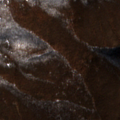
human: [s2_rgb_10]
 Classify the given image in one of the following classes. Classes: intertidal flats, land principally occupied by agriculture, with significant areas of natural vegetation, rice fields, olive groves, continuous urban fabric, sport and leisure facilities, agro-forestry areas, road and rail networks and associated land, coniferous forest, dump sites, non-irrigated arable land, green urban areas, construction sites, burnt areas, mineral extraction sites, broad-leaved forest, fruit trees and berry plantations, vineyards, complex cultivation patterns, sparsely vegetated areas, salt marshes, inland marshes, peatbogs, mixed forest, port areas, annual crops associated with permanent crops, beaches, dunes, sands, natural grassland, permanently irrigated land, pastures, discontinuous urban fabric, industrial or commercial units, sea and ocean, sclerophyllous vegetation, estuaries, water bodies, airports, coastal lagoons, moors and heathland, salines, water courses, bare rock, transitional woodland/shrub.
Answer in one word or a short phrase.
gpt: broad-leaved forest, transitional woodland/shrub